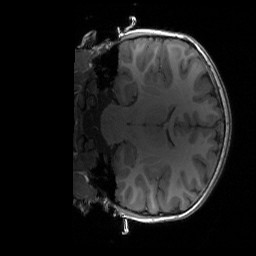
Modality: T1w
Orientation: coronal
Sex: female
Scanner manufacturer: siemens
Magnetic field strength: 3 T
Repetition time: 1.9 s
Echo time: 0.00243 s